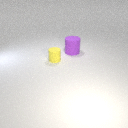
large purple rubber cylinder behind small yellow rubber cylinder